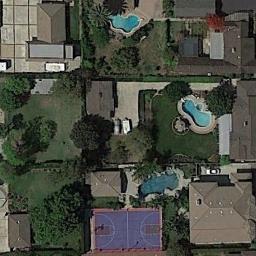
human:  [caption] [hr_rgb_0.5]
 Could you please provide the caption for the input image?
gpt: A basketball court in a medium residential area .

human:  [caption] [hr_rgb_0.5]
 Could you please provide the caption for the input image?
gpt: There is the residential area,With a huge amount of vegetation,There swimming pools and the basketball court .

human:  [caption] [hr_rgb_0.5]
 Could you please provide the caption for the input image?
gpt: There is a basketball court surrounded by many buildings and trees .

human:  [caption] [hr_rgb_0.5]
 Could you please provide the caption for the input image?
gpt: There is a basketball court directly below .

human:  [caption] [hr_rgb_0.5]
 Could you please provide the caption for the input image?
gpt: Many buildings are next to the basketball court .